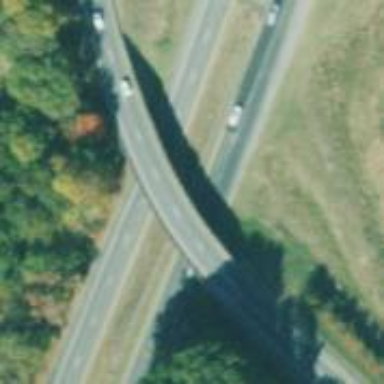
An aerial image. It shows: Trunk link highway passing over bridge.